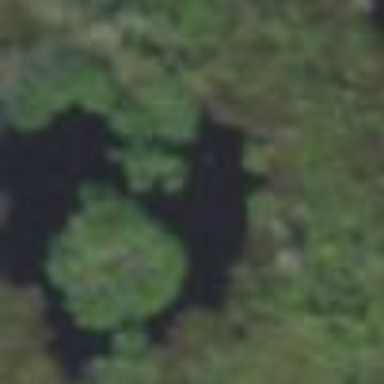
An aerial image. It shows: Serene pond surrounded by nature.